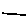
Label: line